Question: Below code (minus my questions) generates this graph :

I have marked 4 areas of confusion with "->"
'''
> m <- matrix(c(1,1,1) , ncol=3)
>
> x <- rbind(matrix(c(1,0,1) , ncol=3),
+ matrix(c(1,1,1) , ncol=3),
+ matrix(c(1,1,0) , ncol=3),
+ matrix(c(0,1,1) , ncol=3),
+ matrix(c(0,0,1) , ncol=3),
+ matrix(c(0,0,0) , ncol=3),
+ matrix(c(1,1,1) , ncol=3),
+ matrix(c(1,1,1) , ncol=3),
+ matrix(c(1,1,0) , ncol=3),
+ matrix(c(1,0,0) , ncol=3),
+ matrix(c(0,0,1) , ncol=3),
+ matrix(c(0,0,0) , ncol=3),
+ matrix(c(0,0,1) , ncol=3),
+ matrix(c(0,1,1) , ncol=3),
+ matrix(c(1,0,1) , ncol=3),
+ matrix(c(0,1,0) , ncol=3))
> colnames(x) <- c("google", "stackoverflow", "tester")
> (cl <- kmeans(x, 3))
K-means clustering with 3 clusters of sizes 3, 10, 3
-> Where are sizes 3, 10 3 appearing ?
Cluster means:
google stackoverflow tester
1 <PHONE> 1.0 0
2 <PHONE> 0.5 1
3 <PHONE> 0.0 0
-> There are three clusters, but what does each number signify ?
Clustering vector:
[1] 2 2 1 2 2 3 2 2 1 3 2 3 2 2 2 1
-> This looks to be created by summing the values of each matrix but seems to be unordered as second element in this vector is '2' but second element in 'x' is matrix(c(1,1,1) , ncol=3) which is '3'
Within cluster sum of squares by cluster:
[1] <PHONE> 5.<PHONE> <PHONE>
(between_SS / total_SS = 46.1 %)
-> what are between_SS & total_SS ?
Available components:
[1] "cluster" "centers" "totss" "withinss" "tot.withinss"
[6] "betweenss" "size"
> plot(x, col = cl$cluster)
> points(cl$centers, col = 1:5, pch = 8, cex = 2)
>
'''
Can provide answers to these questions as from reading the implementation of this algorithm (<URL> I fail to see how r is computing these values
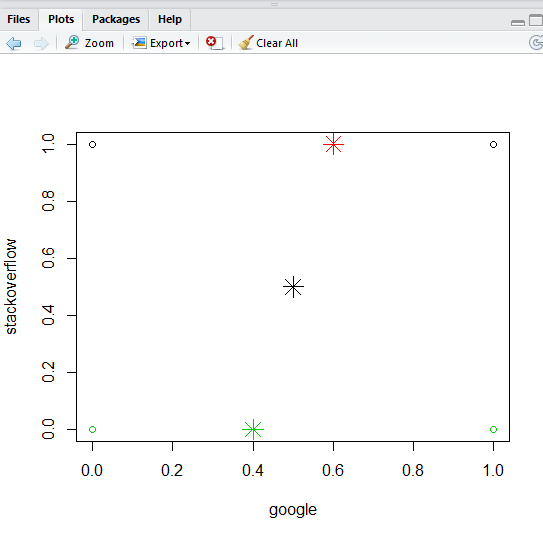
Answer: You provided 16 records and told kmeans to find 3 clusters. It clustered those 16 records into 3 groups of A: 3 records, B: 10 records and C: 3 records.
These numbers signify the location in N-Dimensional space of the centroid (the "mean") of each cluster. You have three clusters, so you have three means. You have three dimensions ("google", "stackoverflow", "tester") so you get a value in each dimension. Reading the numbers across the row gives the location of a single centroid.
This is the cluster label the algorithm is giving each record you passed the algorithm. Remember how earlier I said there were 3 clusters of size 3, 10, and 3? These clusters are labeled as 1, 2 and 3, and the algorithm stores the cluster label for each record in this vector. Here, you can see that there are 3 "1"s, 10 "2"s, and 3 "3"s. Does that make sense?
This is notation generally used in ANOVA. You might find this helpful: <URL>